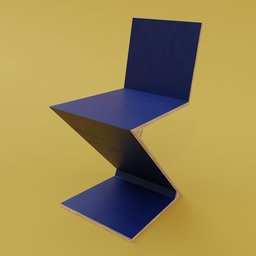
Label: furniture